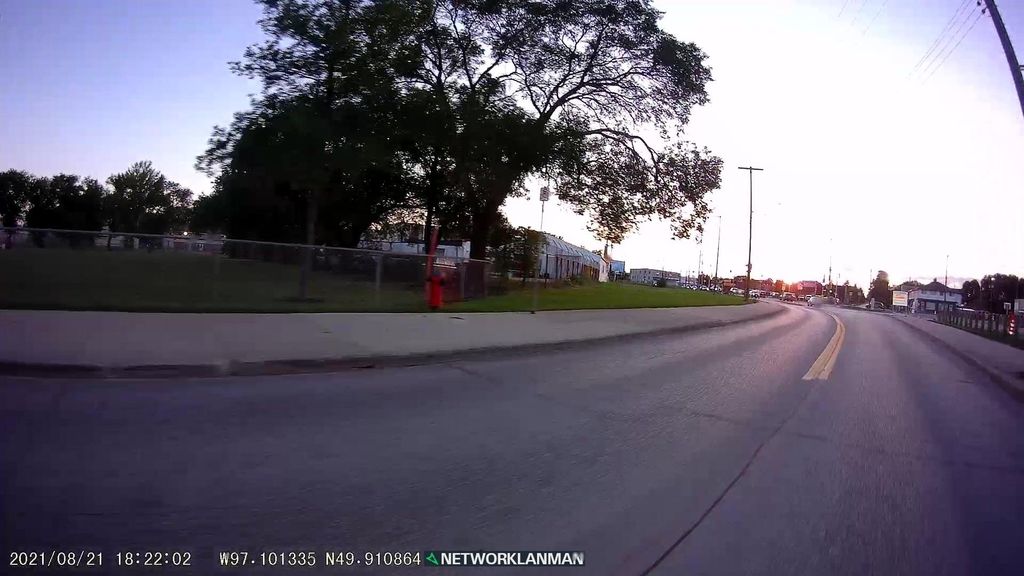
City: winnipeg